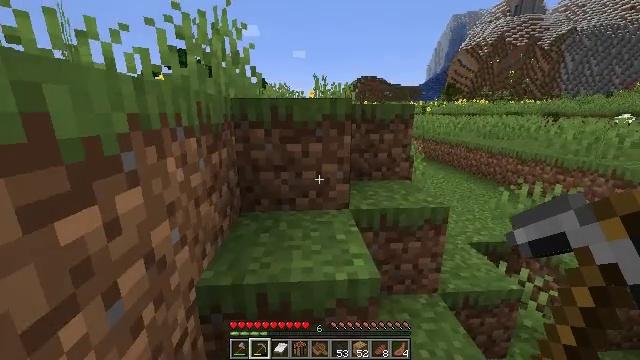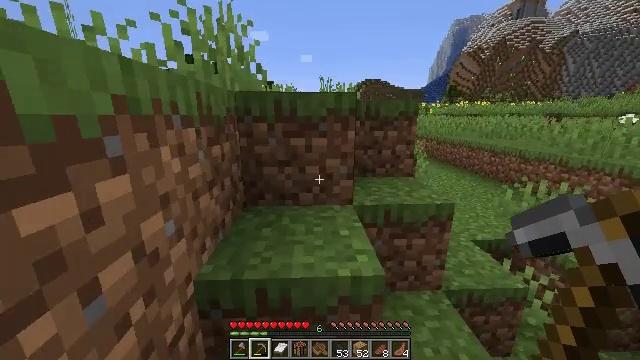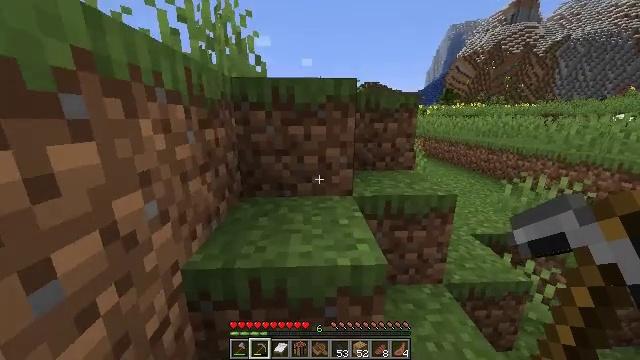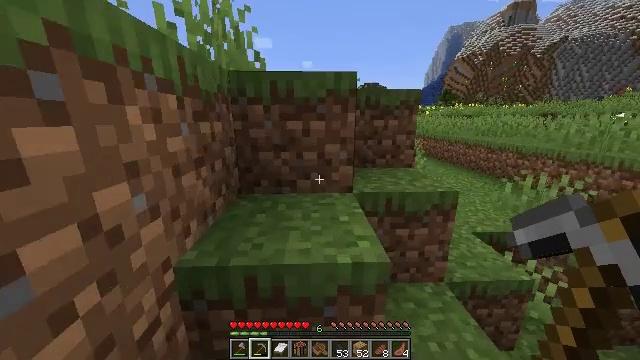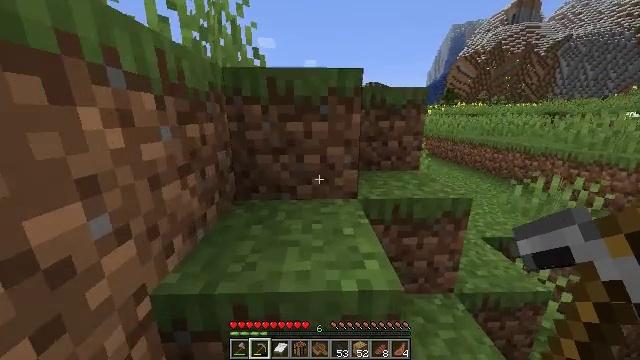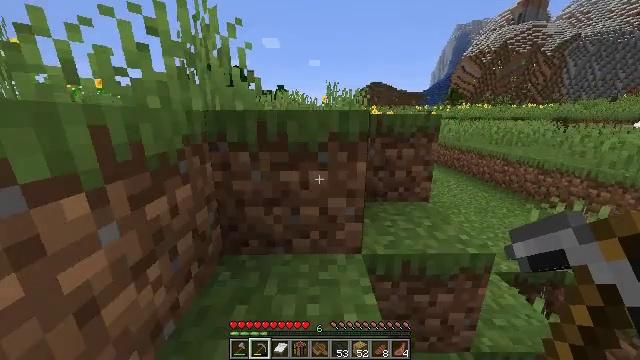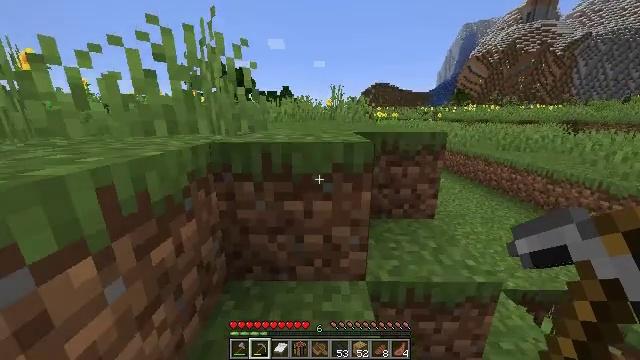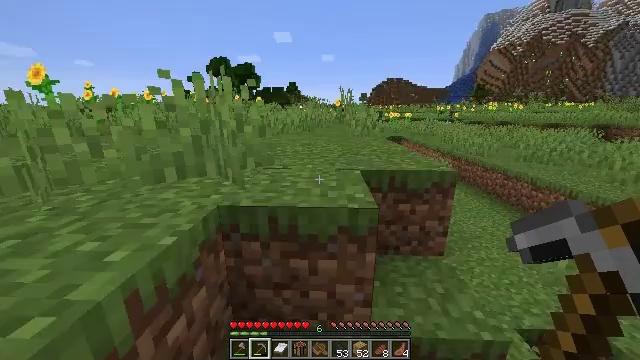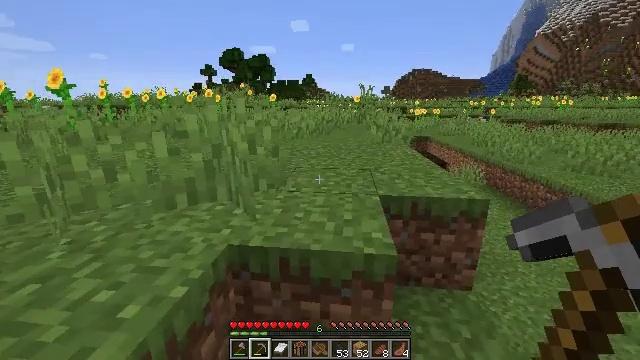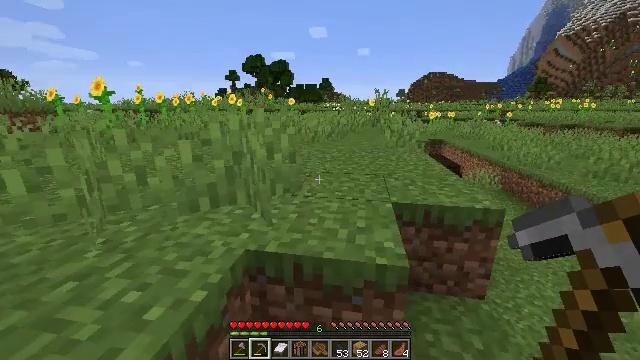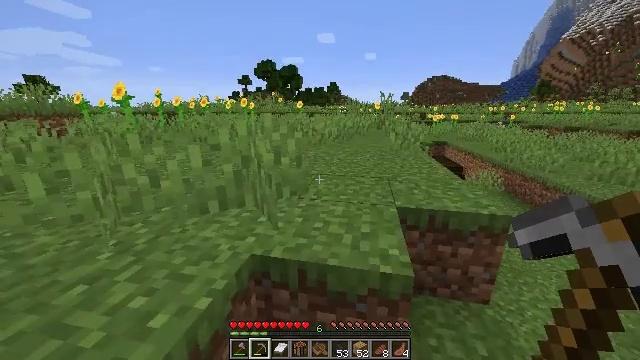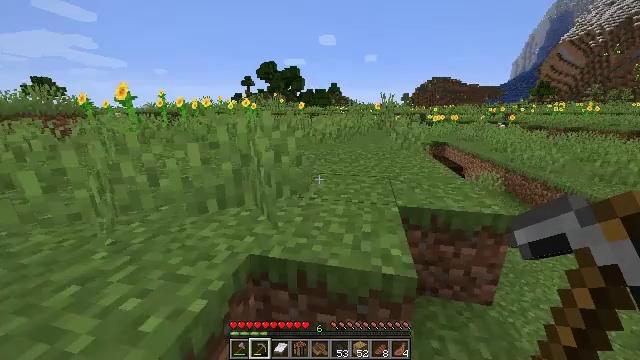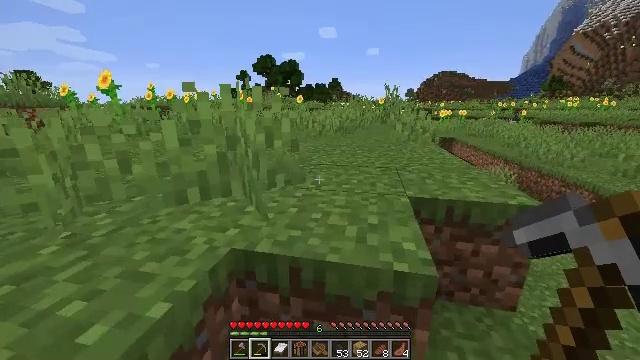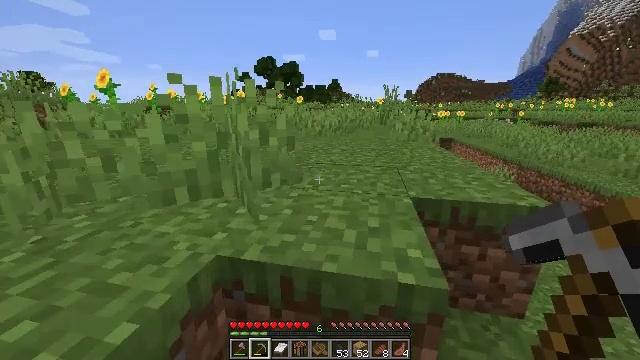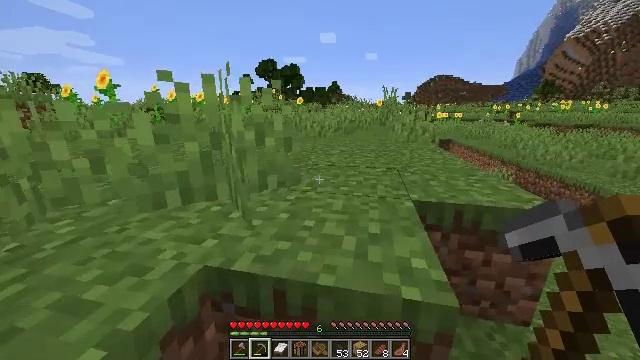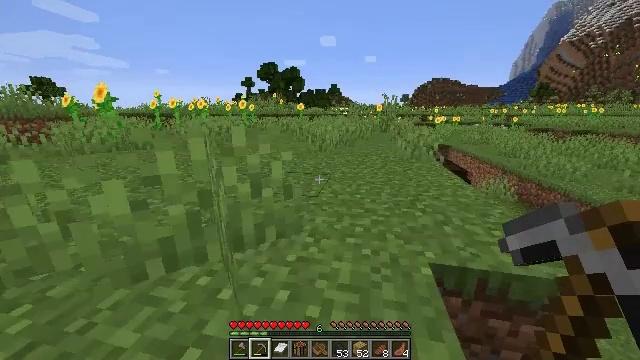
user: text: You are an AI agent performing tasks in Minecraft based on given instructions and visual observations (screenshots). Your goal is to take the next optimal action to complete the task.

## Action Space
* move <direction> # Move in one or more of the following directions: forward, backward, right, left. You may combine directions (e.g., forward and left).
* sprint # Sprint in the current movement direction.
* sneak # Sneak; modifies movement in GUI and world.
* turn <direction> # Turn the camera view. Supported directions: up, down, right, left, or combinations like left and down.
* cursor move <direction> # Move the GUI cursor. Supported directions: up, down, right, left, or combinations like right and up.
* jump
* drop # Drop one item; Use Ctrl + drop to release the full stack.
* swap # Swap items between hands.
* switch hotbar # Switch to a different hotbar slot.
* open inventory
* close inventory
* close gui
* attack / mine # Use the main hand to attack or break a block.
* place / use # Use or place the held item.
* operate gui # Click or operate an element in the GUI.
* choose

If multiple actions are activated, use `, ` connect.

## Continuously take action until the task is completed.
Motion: motion action
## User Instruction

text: Gather a cornflower for decorations.
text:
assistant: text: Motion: move forward, sprint, turn left, jump
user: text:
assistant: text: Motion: move forward, sprint, jump
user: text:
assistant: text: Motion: move forward, sprint, jump
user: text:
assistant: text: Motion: move forward, sprint, jump
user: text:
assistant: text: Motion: move forward, sprint, jump
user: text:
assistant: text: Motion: move forward, sprint, turn left, jump
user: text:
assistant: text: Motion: move forward, sprint, turn left, jump
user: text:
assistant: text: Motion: move forward, sprint, turn left, jump
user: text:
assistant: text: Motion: move forward, sprint, turn left, jump
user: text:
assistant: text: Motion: move forward, sprint, turn left, jump
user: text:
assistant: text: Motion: move forward, sprint, jump
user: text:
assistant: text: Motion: move forward, sprint, jump
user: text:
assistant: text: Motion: move forward, sprint, jump
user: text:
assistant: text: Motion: move forward, sprint, jump
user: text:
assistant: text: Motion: move forward, sprint, jump
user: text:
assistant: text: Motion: move forward, sprint, jump
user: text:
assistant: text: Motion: move forward, sprint, turn left, jump
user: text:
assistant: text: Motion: move forward, sprint, jump
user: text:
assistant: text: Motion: move forward, sprint, jump
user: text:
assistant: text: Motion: move forward, sprint, jump
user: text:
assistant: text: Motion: move forward, sprint, turn left, jump
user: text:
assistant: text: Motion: move forward, sprint, turn left, jump
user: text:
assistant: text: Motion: move forward, sprint, jump
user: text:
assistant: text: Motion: move forward, sprint, jump
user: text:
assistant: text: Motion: move forward, sprint, jump
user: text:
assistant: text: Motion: move forward, sprint, jump
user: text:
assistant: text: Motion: move forward, sprint, jump
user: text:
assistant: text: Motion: move forward, sprint, jump
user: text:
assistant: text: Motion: move forward, sprint, jump
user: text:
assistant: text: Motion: move forward, sprint, jump